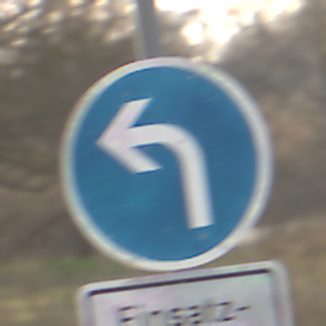
Verkehrszeichen: VorgeschriebeneFahrtrichtungLinks
Zusatzzeichen unten: BesondereFahrzeugeUndTransportgueter3
Umgebung: Outdoor, Nature
Tageszeit: SunriseSunset
Wetter: PartlyCloudy
Licht: Natural
Jahreszeit: NotSpecified
Kontrast: MediumContrast